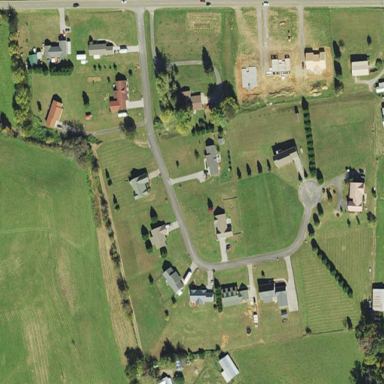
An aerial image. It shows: Residential area in rural setting.